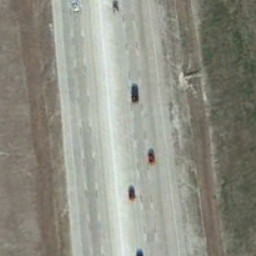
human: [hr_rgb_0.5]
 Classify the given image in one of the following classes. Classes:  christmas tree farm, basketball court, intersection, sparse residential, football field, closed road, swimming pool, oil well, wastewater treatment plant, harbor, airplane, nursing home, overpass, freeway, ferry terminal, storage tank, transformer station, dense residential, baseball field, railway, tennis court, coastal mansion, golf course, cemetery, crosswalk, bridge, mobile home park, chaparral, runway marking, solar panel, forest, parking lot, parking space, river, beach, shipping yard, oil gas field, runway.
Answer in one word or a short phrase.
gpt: freeway